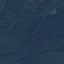
Label: Forest